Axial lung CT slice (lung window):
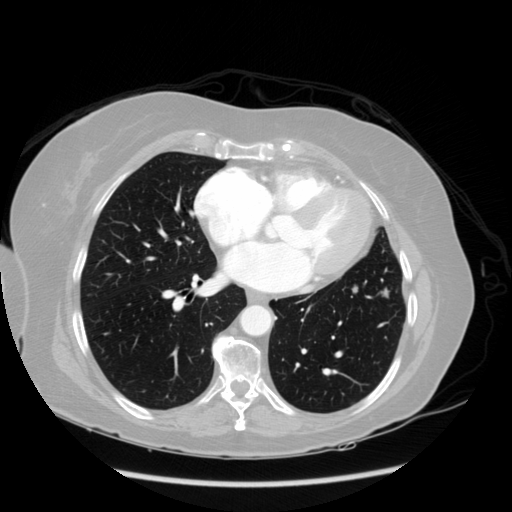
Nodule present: yes
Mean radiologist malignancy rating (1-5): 3.25